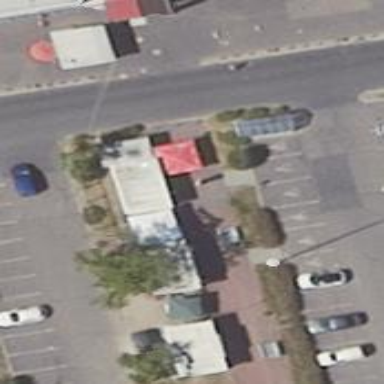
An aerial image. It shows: Fast food establishment.